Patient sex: F
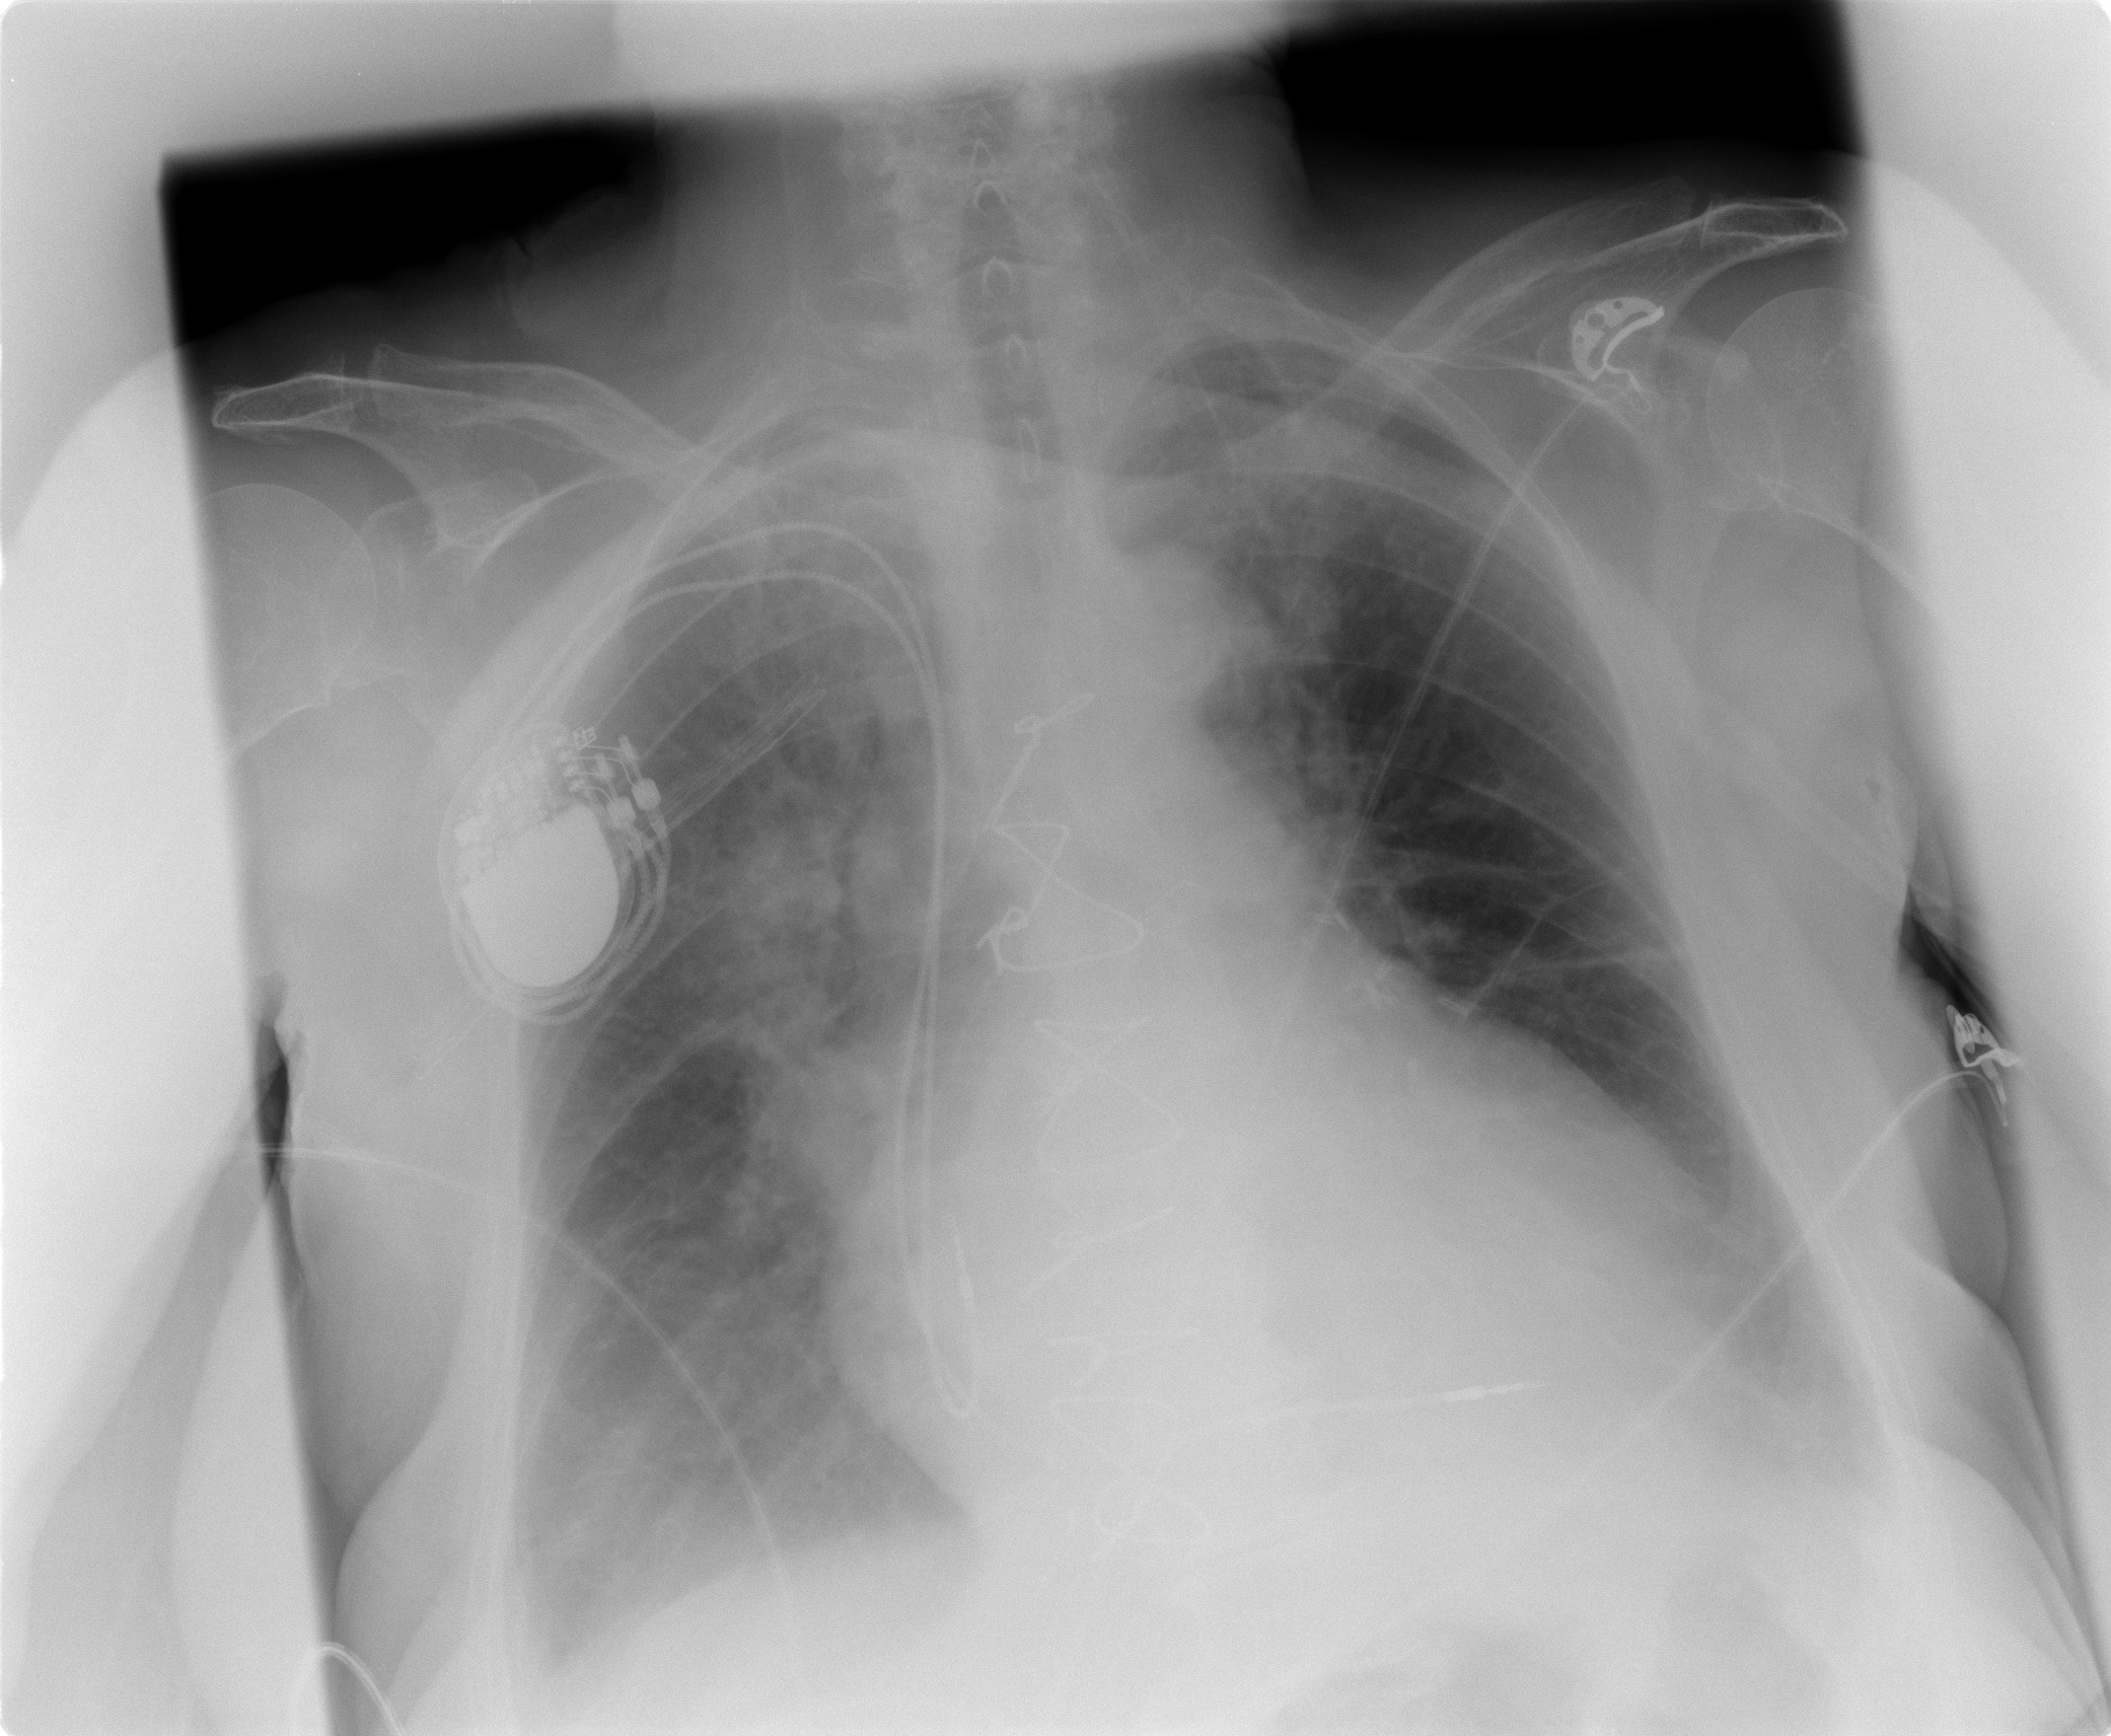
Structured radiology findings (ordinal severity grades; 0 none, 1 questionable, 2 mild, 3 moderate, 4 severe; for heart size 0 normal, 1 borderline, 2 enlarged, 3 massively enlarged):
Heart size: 2
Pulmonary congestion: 2
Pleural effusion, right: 2
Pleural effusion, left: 2
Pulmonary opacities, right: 2
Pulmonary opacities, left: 0
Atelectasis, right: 2
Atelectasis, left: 2